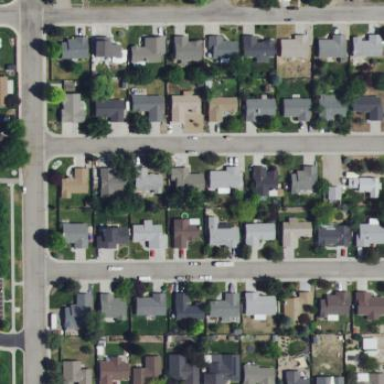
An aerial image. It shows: Sidewalk.